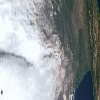
Label: cloud